Question: Can new items be added?
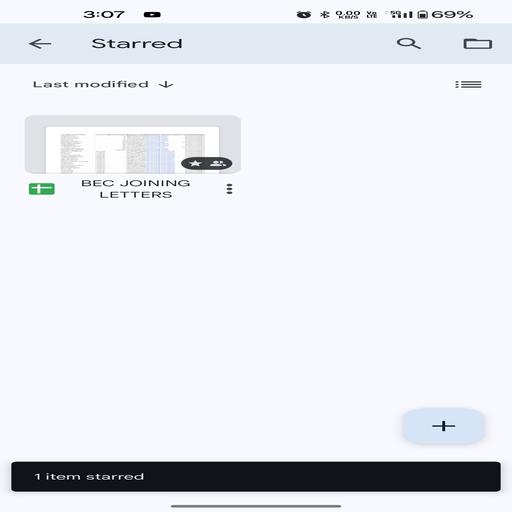
Answer: Yes